Question: What is the value of the measurement in the image?
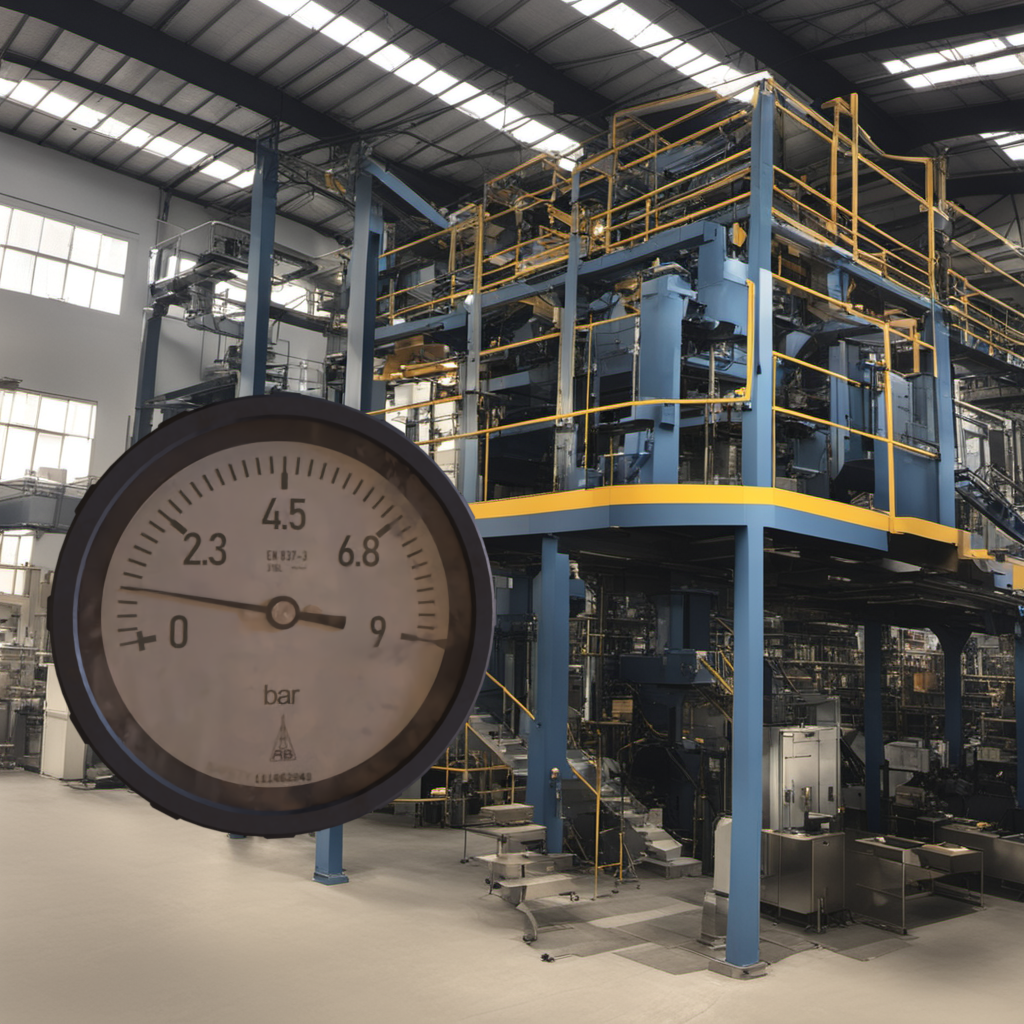
Answer: The result is 1.01
Question: What is the value range of this measurement?
Answer: The range is from 0 to 9
Question: What is the minimum and maximum value of this measurement?
Answer: The minimum value is 0 and the maximum value is 9